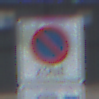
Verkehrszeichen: BeginnEingeschraenktesHalteverbotZone
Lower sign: HinweisDurchSinnbild15
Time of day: MorningAfternoon
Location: Outdoor (Urban)
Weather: PartlyCloudy
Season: NotSpecified
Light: Natural